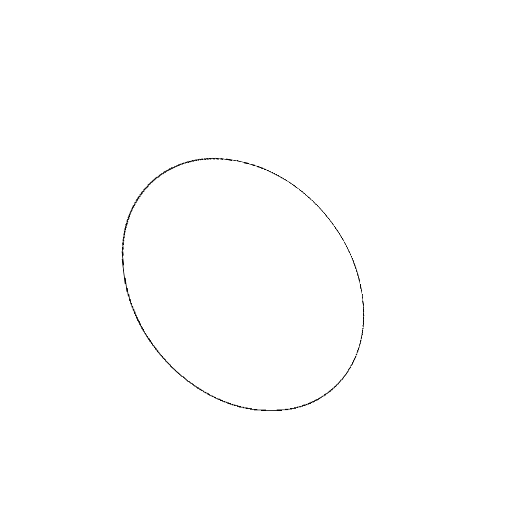
Crossing number: 0